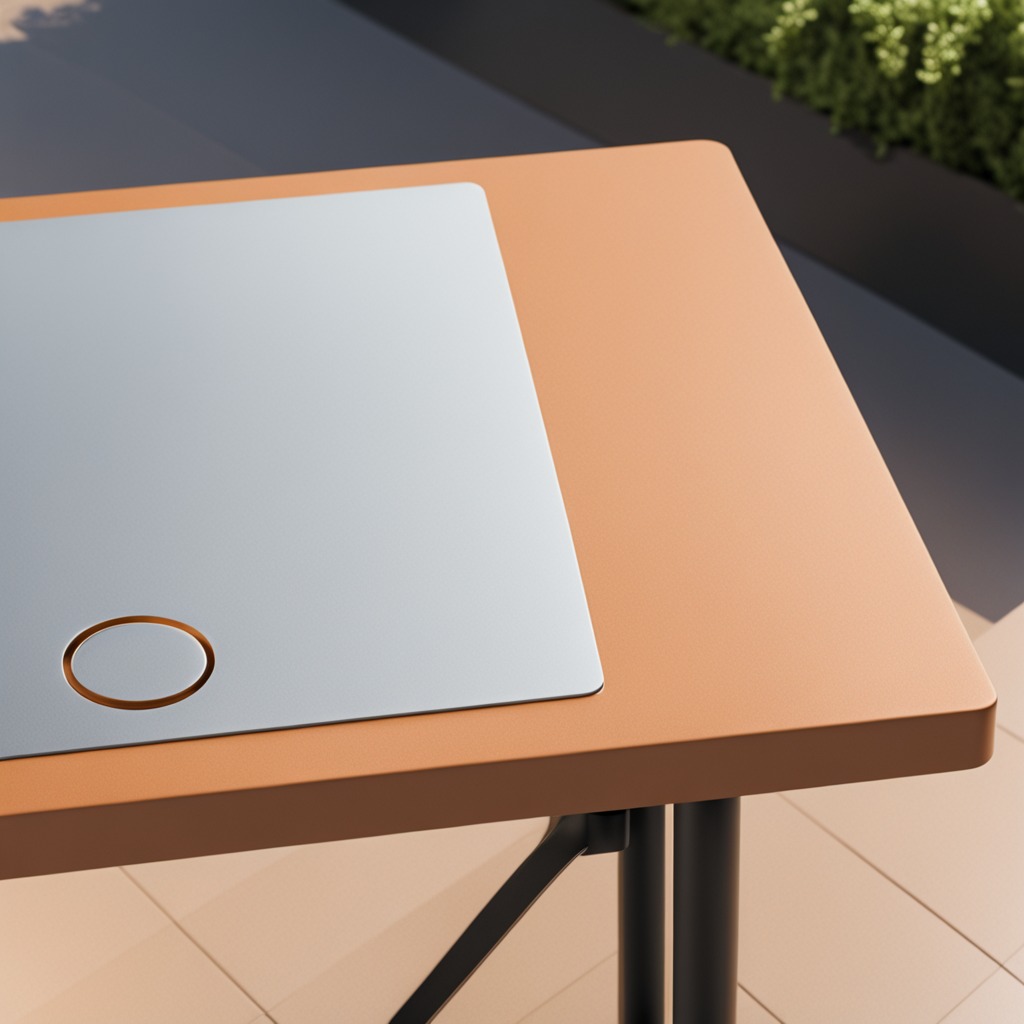
A rubber O-ring lies on the table.